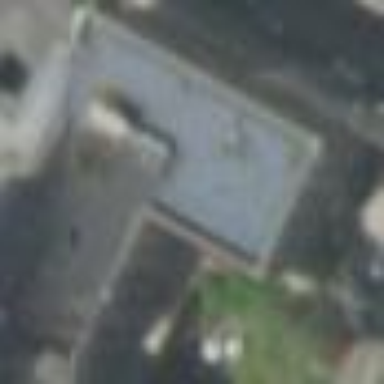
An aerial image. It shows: Building.